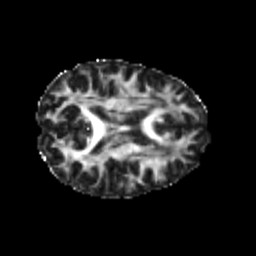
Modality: FA
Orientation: axial
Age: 23
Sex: female
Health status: healthy
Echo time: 0.074 s